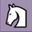
Piece: wN